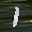
Label: 1